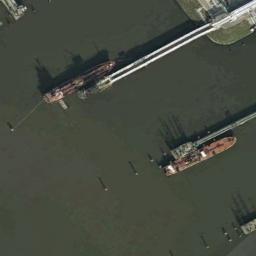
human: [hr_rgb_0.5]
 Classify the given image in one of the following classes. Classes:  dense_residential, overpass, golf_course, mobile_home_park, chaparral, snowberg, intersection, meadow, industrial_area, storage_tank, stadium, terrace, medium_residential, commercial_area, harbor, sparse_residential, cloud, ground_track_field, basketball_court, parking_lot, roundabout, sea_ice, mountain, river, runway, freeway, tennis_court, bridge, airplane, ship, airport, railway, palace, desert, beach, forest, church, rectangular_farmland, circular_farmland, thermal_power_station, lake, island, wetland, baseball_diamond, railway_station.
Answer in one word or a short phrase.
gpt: ship